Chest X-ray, AP view. Patient: 57 years old, sex M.
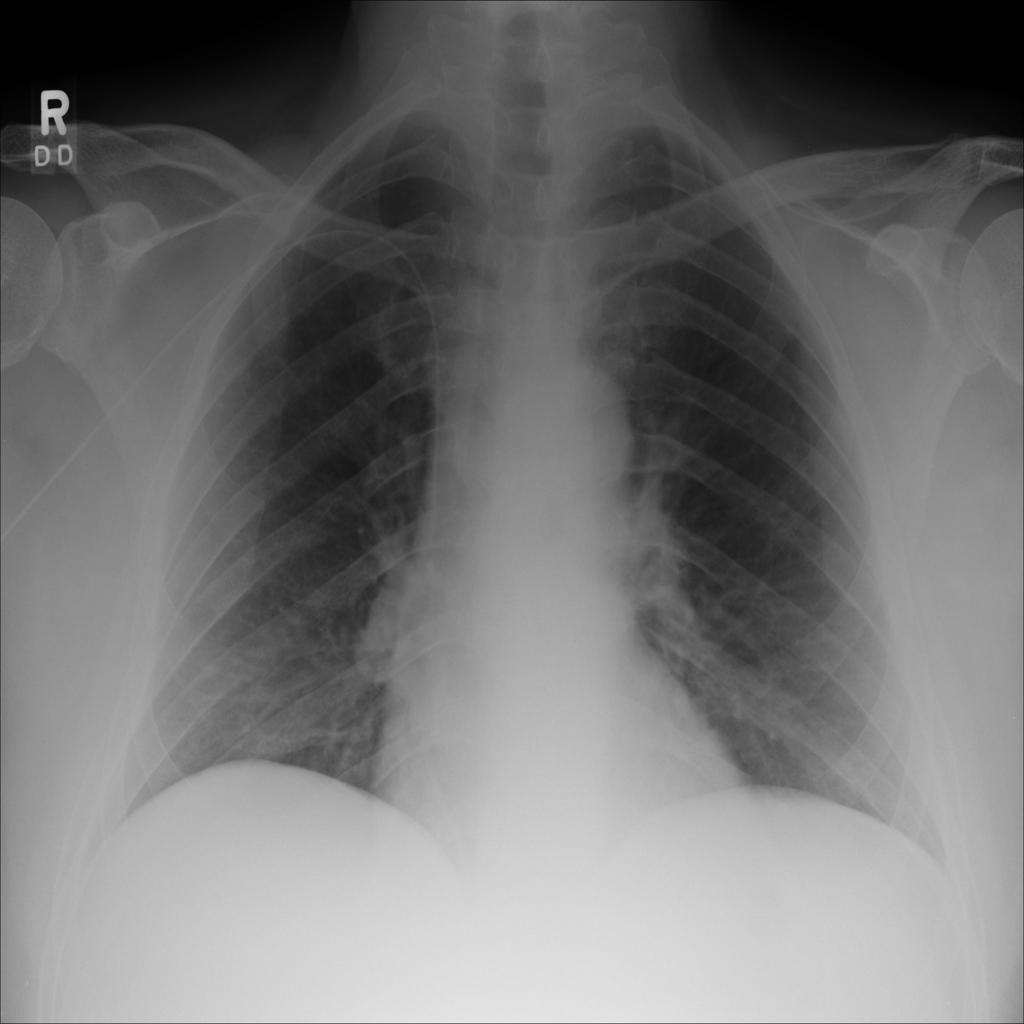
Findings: No Finding